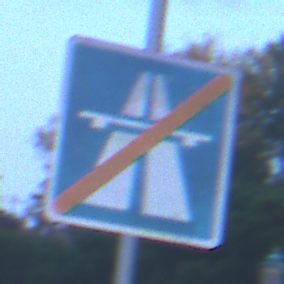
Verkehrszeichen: EndeAutbahn
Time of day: Dawn
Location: Outdoor (Urban)
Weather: PartlyCloudy
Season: NotSpecified
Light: Natural